Question: I am trying to plot a graph with price and a few technical indicators such as ADX, RSI, and OBV. I cannot figure out why 'addOBV' is giving an error and why 'addADX' not showing at all in the graph lines in the chart?
Here my code:
'''
tmp <- read.csv(paste("ProcessedQuotes/",Nifty[x,],".csv", sep=""),
as.is=TRUE, header=TRUE, row.names=NULL)
tmp$Date<-as.Date(tmp$Date)
ydat = xts(tmp[,-1],tmp$Date)
lineChart(ydat, TA=NULL, name=paste(Nifty[x,]," Technical Graph"))
plot(addSMA(10))
plot(addEMA(10))
plot(addRSI())
plot(addADX())
plot(addOBV())
'''
Error for 'addOBV' is:
'''
Error in try.xts(c(<PHONE>, <PHONE>, -<PHONE>, <PHONE>, <PHONE>, <PHONE>, :
Error in as.xts.double(x, ..., .RECLASS = TRUE) :
order.by must be either 'names()' or otherwise specified
'''
Below you can see DIn is not shown fully in the graphs.

'''
> class(ydat)
[1] "xts" "zoo"
> head(ydat)
Open High Low Close Volume Trades Sma20 Sma50 DIp DIn DX ADX aroonUp aroonDn oscillator macd signal RSI14
'''
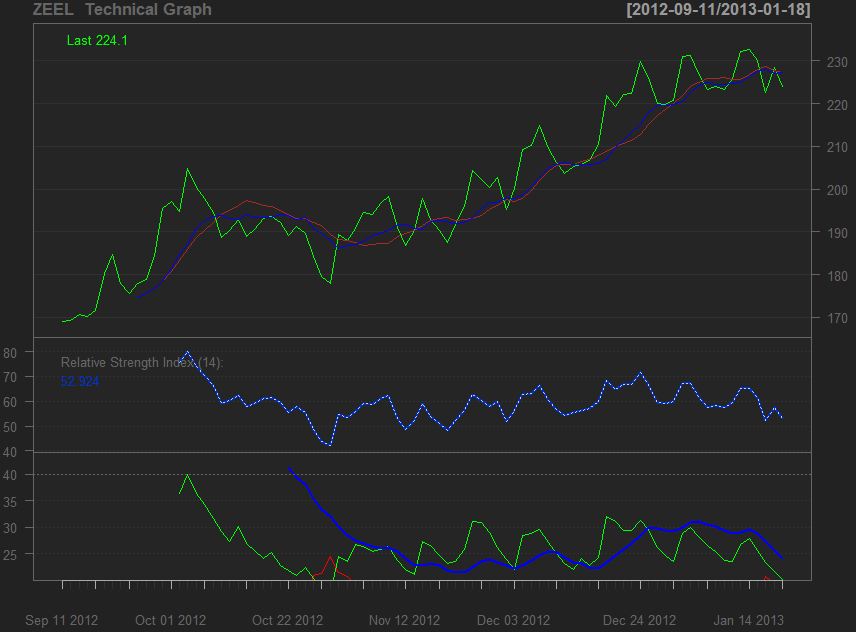
Answer: I don't know why that patch doesn't work for you, but you can just create a new function (or you could mask the one from quantmod). Let's just make a new, patched version called 'addOBV2' which is the code for 'addOBV' except for the one patched line. ('x <- as.matrix(lchob@xdata)' is replaced with 'x <- try.xts(lchob@xdata, error=FALSE)').
'''
addOBV2 <- function (..., on = NA, legend = "auto")
{
stopifnot("package:TTR" %in% search() || require("TTR", quietly = TRUE))
lchob <- quantmod:::get.current.chob()
x <- try.xts(lchob@xdata, error=FALSE)
#x <- as.matrix(lchob@xdata)
x <- OBV(price = Cl(x), volume = Vo(x))
yrange <- NULL
chobTA <- new("chobTA")
if (NCOL(x) == 1) {
chobTA@TA.values <- x[lchob@xsubset]
}
else chobTA@TA.values <- x[lchob@xsubset, ]
chobTA@name <- "chartTA"
if (any(is.na(on))) {
chobTA@new <- TRUE
}
else {
chobTA@new <- FALSE
chobTA@on <- on
}
chobTA@call <- match.call()
legend.name <- gsub("^.*[(]", " On Balance Volume (", deparse(match.call()))#,
#extended = TRUE)
gpars <- c(list(...), list(col=4))[unique(names(c(list(col=4), list(...))))]
chobTA@params <- list(xrange = lchob@xrange, yrange = yrange,
colors = lchob@colors, color.vol = lchob@color.vol, multi.col = lchob@multi.col,
spacing = lchob@spacing, width = lchob@width, bp = lchob@bp,
x.labels = lchob@x.labels, time.scale = lchob@time.scale,
isLogical = is.logical(x), legend = legend, legend.name = legend.name,
pars = list(gpars))
if (is.null(sys.call(-1))) {
TA <- lchob@passed.args$TA
lchob@passed.args$TA <- c(TA, chobTA)
lchob@windows <- lchob@windows + ifelse(chobTA@new, 1,
0)
chartSeries.chob <- quantmod:::chartSeries.chob
do.call("chartSeries.chob", list(lchob))
invisible(chobTA)
}
else {
return(chobTA)
}
}
'''
Now it works.
'''
# reproduce your data
ydat <- getSymbols("ZEEL.NS", src="yahoo", from="2012-09-11",
to="2013-01-18", auto.assign=FALSE)
lineChart(ydat, TA=NULL, name=paste("ZEEL Technical Graph"))
plot(addSMA(10))
plot(addEMA(10))
plot(addRSI())
plot(addADX())
plot(addOBV2())
'''